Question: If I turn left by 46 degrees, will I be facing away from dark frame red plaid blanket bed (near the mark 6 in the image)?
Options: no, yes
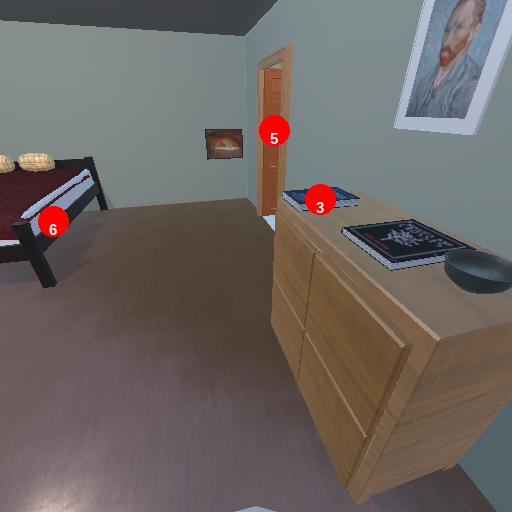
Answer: no